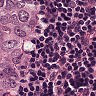
Metastatic tissue present: yes